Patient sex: M
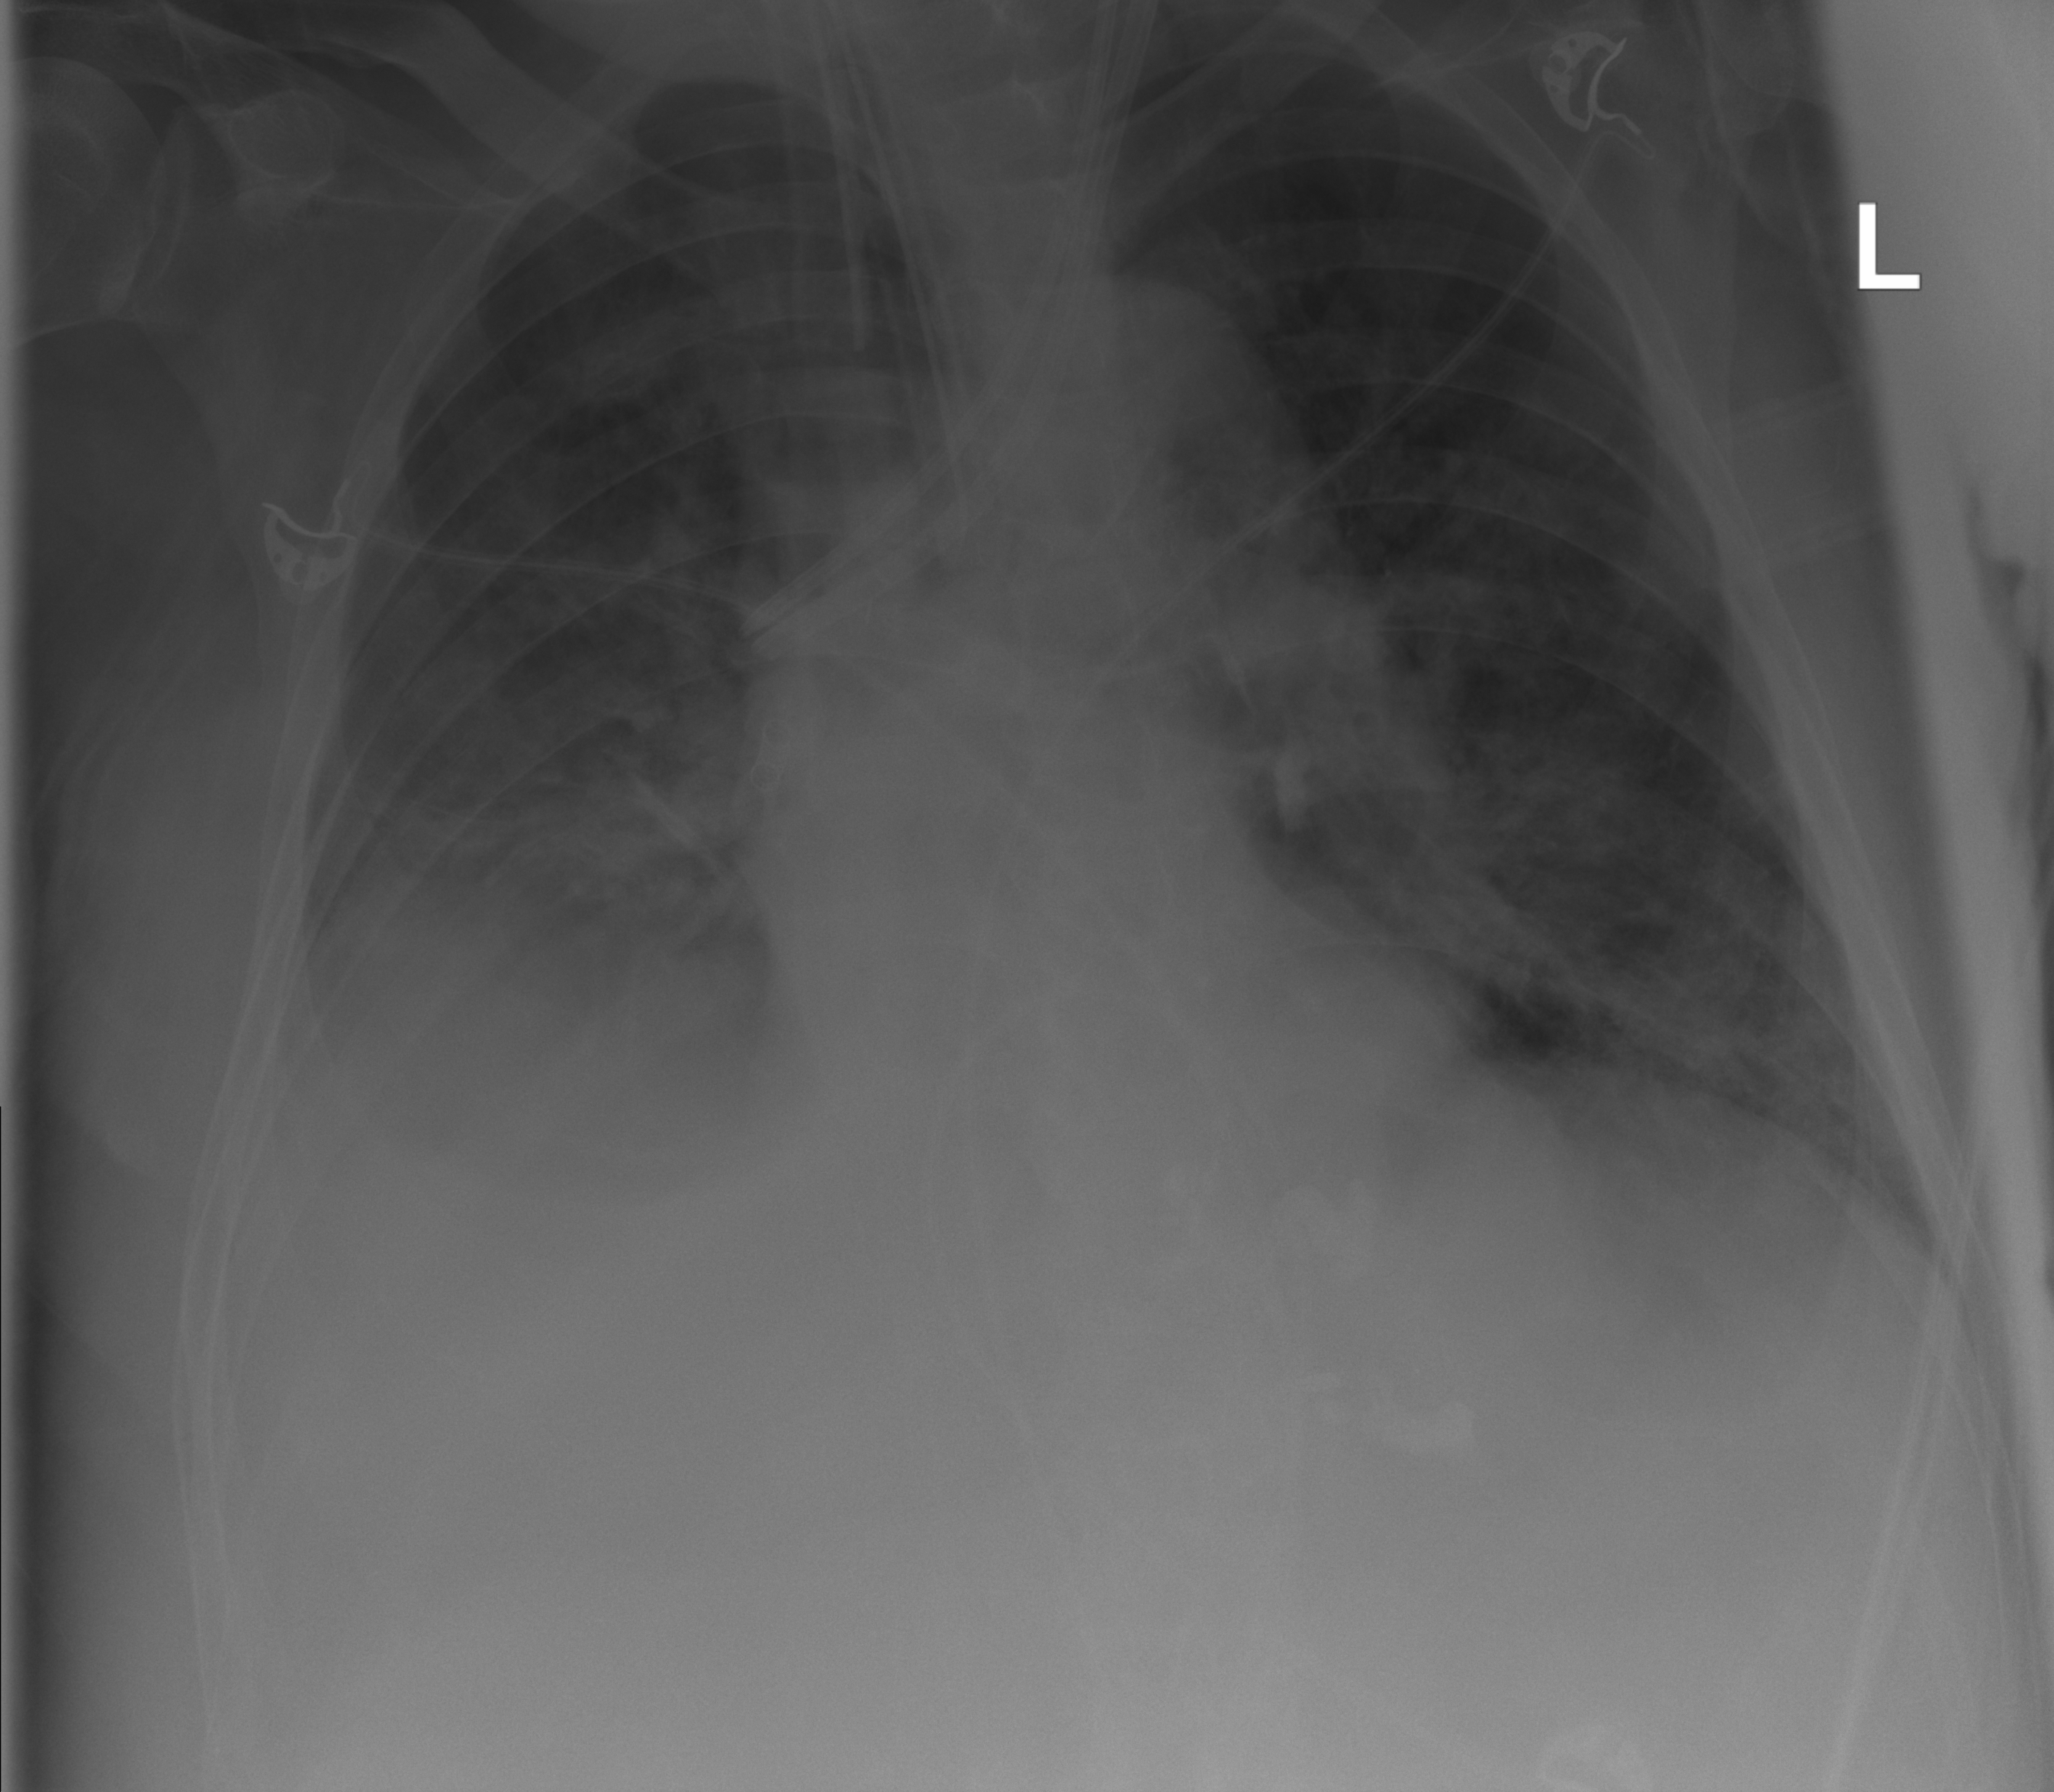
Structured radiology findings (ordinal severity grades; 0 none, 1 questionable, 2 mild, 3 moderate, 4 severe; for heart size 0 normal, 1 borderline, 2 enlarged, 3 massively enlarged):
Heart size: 0
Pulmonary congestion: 1
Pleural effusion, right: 3
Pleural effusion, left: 0
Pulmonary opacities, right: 1
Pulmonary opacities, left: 1
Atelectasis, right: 2
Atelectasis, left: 2